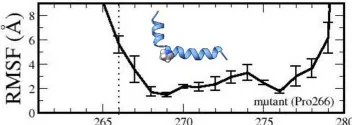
Structures of human wild-type and mutant SMN YG-box (residues 255-281) tetramers. Ser266 in the wild-type peptide and Pro266 in the mutant peptide are shown in ball-and-stick representations. The mutant YG-box. From molecular dynamics simulations. The vertical dotted lines indicate the location of the substitution. The error bars indicate standard deviations. A kink is noticeable in the mutant peptide but not in the wild-type peptide.
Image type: pathology (immunostaining)